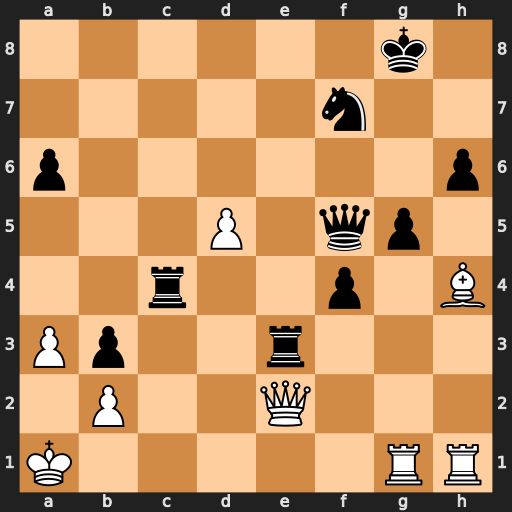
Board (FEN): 6k1/5n2/p6p/3P1qp1/2r2p1B/Pp2r3/1P2Q3/K5RR
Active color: w
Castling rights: -
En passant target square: -
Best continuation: Qxc4